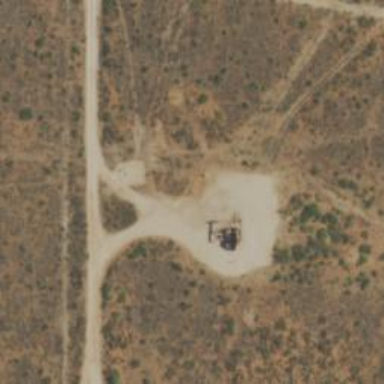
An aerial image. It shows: Petroleum well.